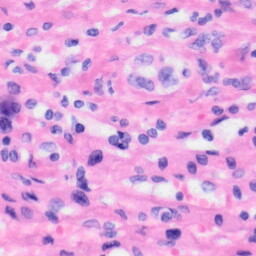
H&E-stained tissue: Liver